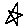
Label: star